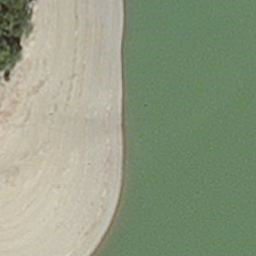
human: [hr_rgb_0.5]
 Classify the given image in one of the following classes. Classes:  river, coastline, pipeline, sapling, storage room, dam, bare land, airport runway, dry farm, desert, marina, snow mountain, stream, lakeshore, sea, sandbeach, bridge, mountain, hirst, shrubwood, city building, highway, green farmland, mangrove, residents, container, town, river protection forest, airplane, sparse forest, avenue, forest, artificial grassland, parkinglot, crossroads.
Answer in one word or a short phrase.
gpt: hirst